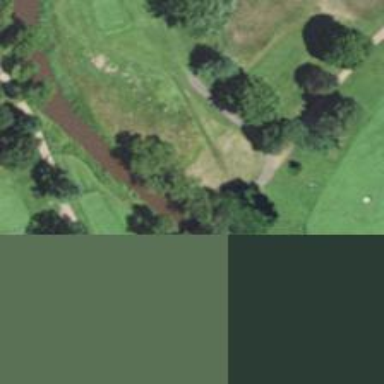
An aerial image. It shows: Pathway for golfing.